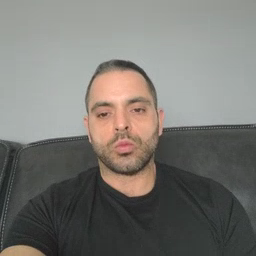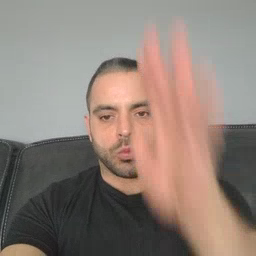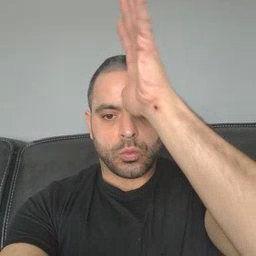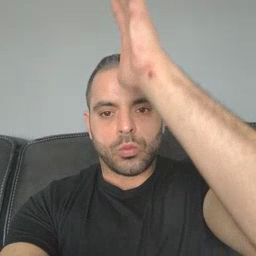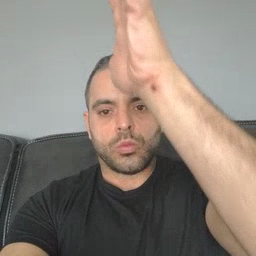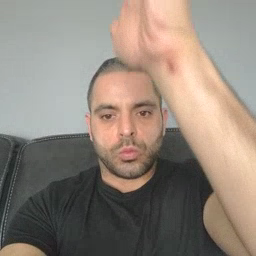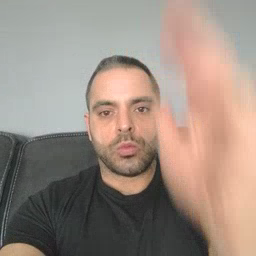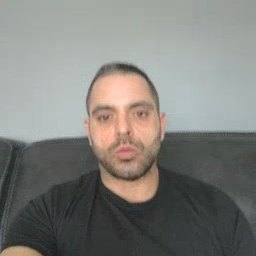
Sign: grandpa